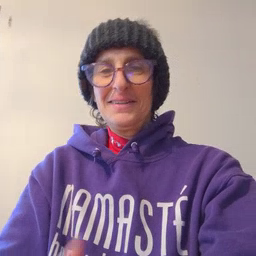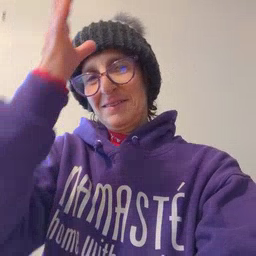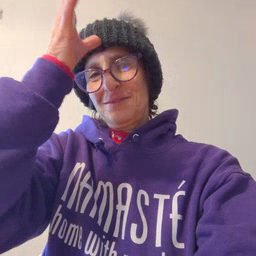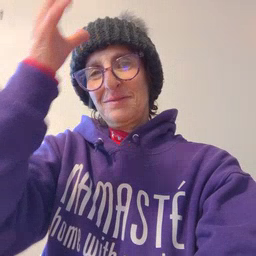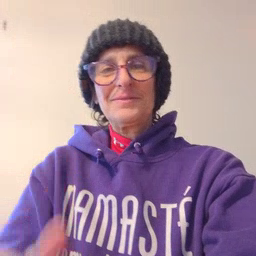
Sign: dad